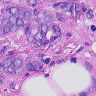
Metastatic tissue present: yes